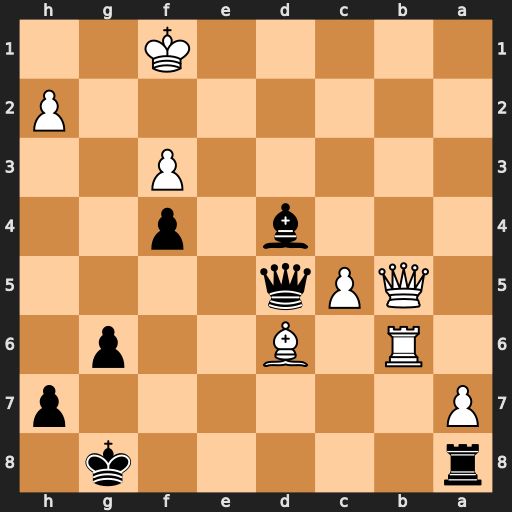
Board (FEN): r5k1/P6p/1R1B2p1/1QPq4/3b1p2/5P2/7P/5K2
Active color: b
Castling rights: -
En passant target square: -
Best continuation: Qxf3+ Ke1 Bc3#